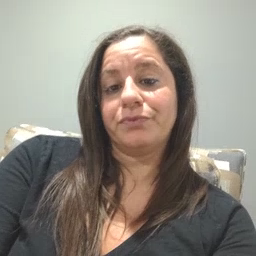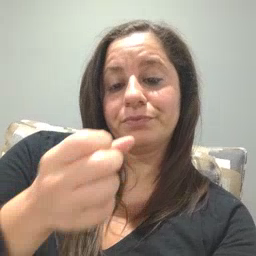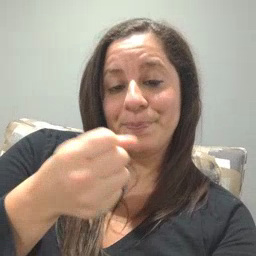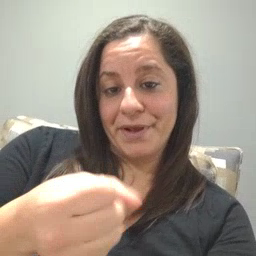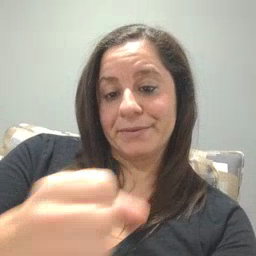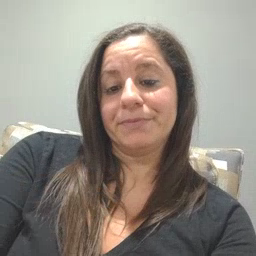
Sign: make